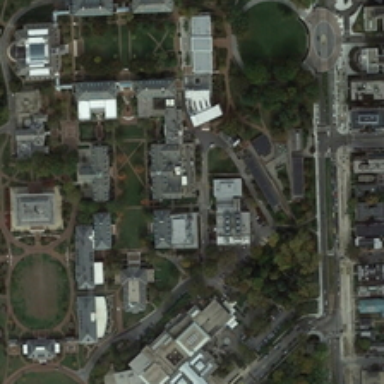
This is a satellite imagery .